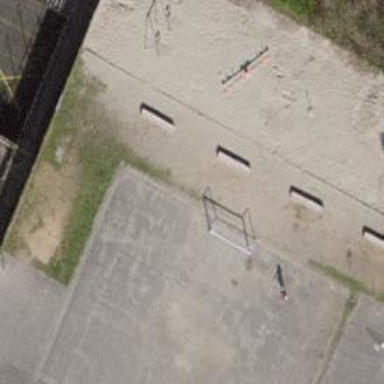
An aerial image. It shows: Bench for seating.